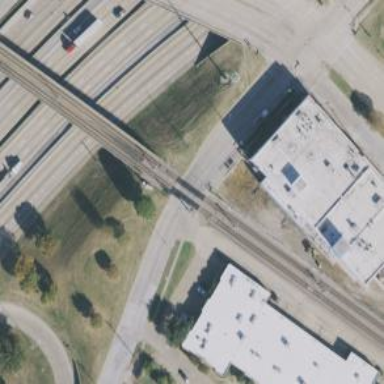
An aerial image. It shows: Railway crossing.